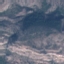
Label: HerbaceousVegetation